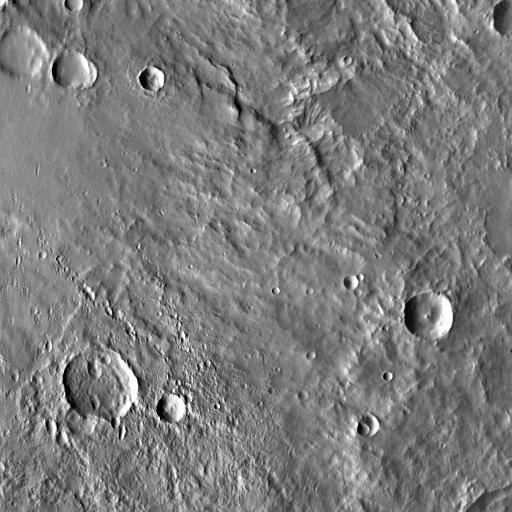
Crater classes present: Background, Other, Layered, Buried, Secondary